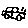
Label: car